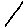
Label: line